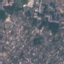
Land use / land cover: Residential